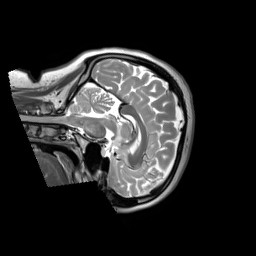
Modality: T2w
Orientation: sagittal
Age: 26
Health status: ill
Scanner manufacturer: siemens
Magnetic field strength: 3 T
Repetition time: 2.8 s
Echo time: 0.326 s